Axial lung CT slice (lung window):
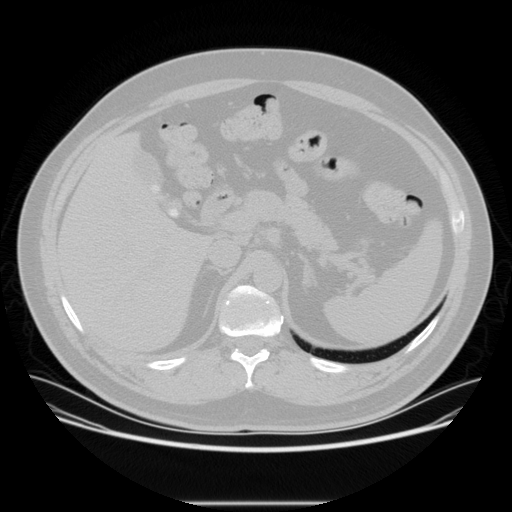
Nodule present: no